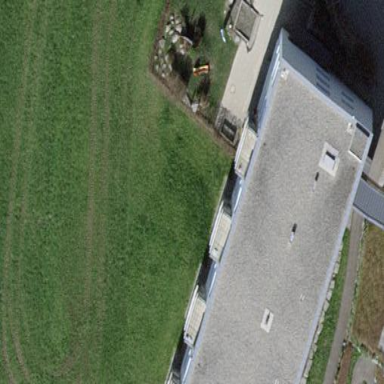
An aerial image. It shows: Building with flat roof.